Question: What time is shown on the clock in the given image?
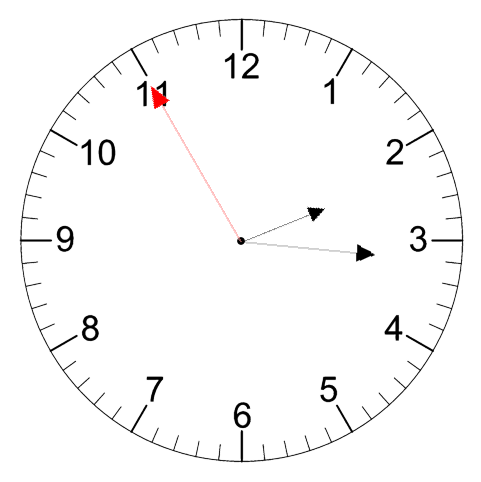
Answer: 02:15:55